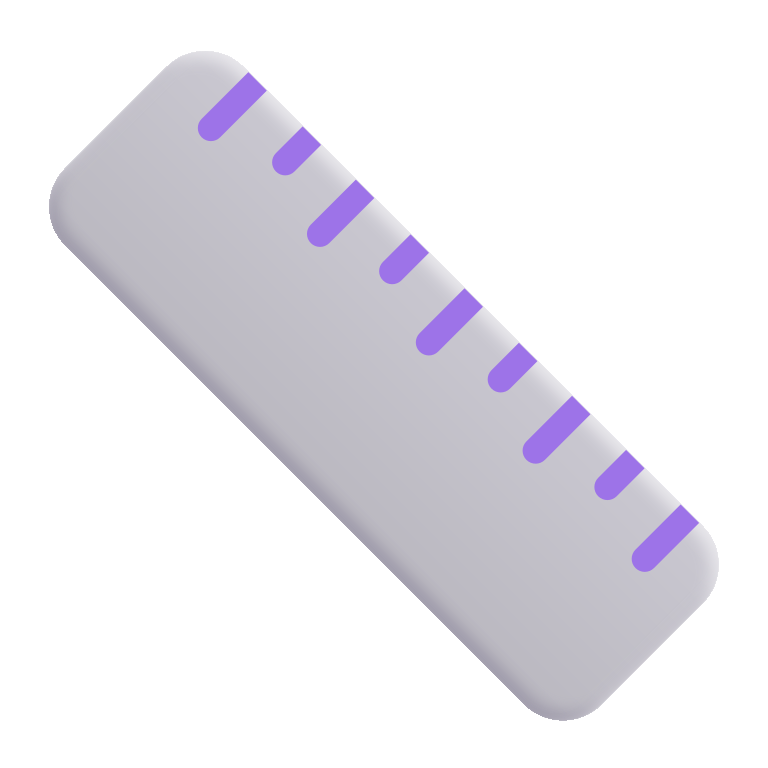
straight ruler color